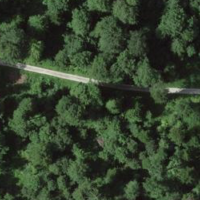
EUNIS habitat code: 41
Species observed at this site:
Hypericum tetrapterum
Impatiens parviflora